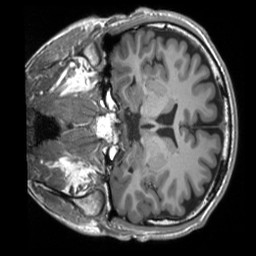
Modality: T1w
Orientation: coronal
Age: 29
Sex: male
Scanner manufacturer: siemens
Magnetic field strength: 3 T
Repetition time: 2.3 s
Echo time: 0.00232 s